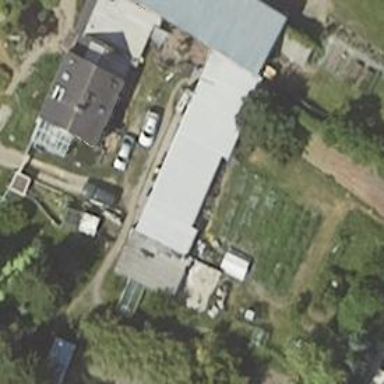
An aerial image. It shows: Shed building.